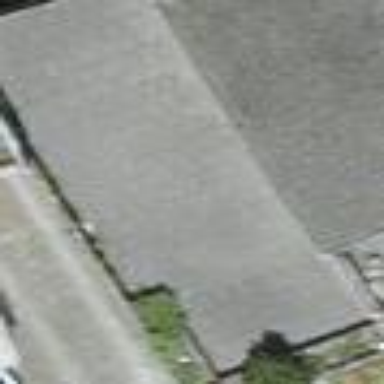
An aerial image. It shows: Garage.